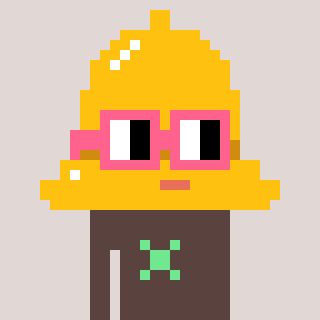
a pixel art character with square pink glasses, a bell-shaped head and a darkbrown-colored body on a warm background